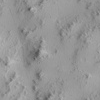
Atmospheric dust classification: not_dusty